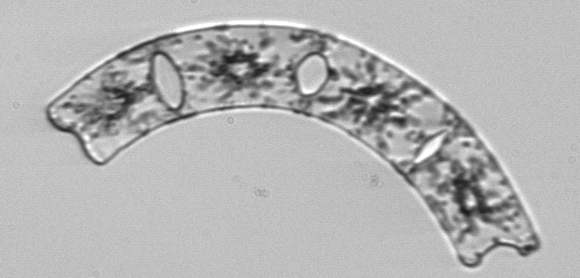
Label: Eucampia